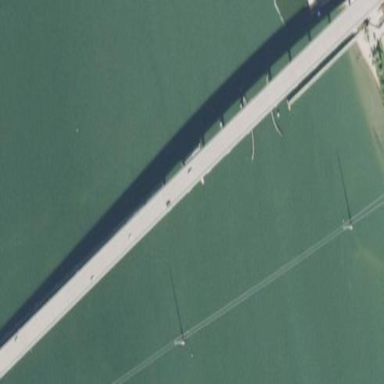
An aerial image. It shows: Man-made bridge.